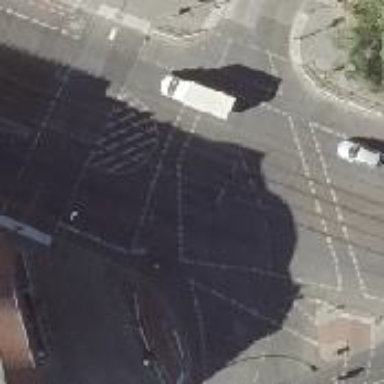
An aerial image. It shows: Tram level crossing on the railway.